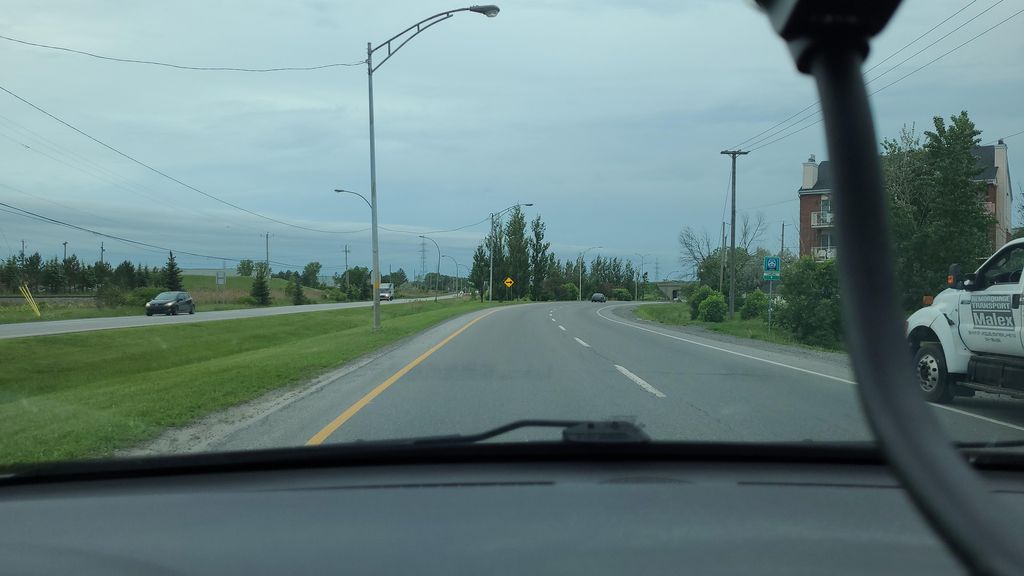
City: montreal